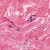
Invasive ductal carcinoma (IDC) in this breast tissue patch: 0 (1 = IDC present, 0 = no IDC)